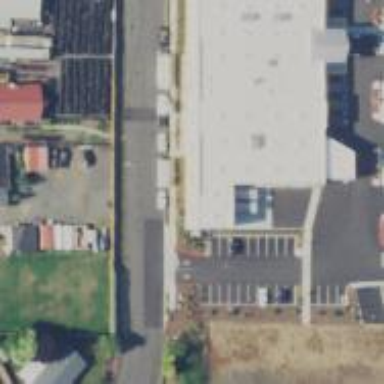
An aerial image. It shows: Building.